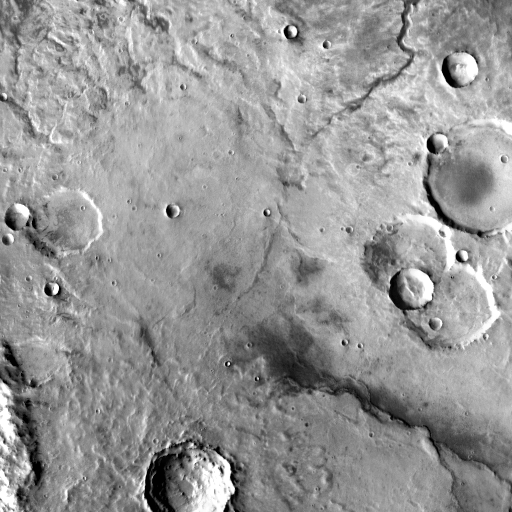
Crater classes present: Background, Other, Layered, Buried